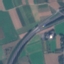
Land use / land cover: Highway